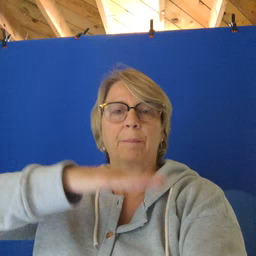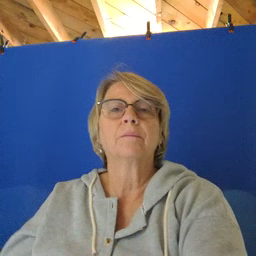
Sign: table